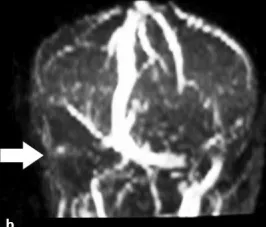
MR venogram (a-c) showing nonvisualization of the right transverse and sigmoid sinus (arrow in B).
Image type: radiology (mri)